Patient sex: M
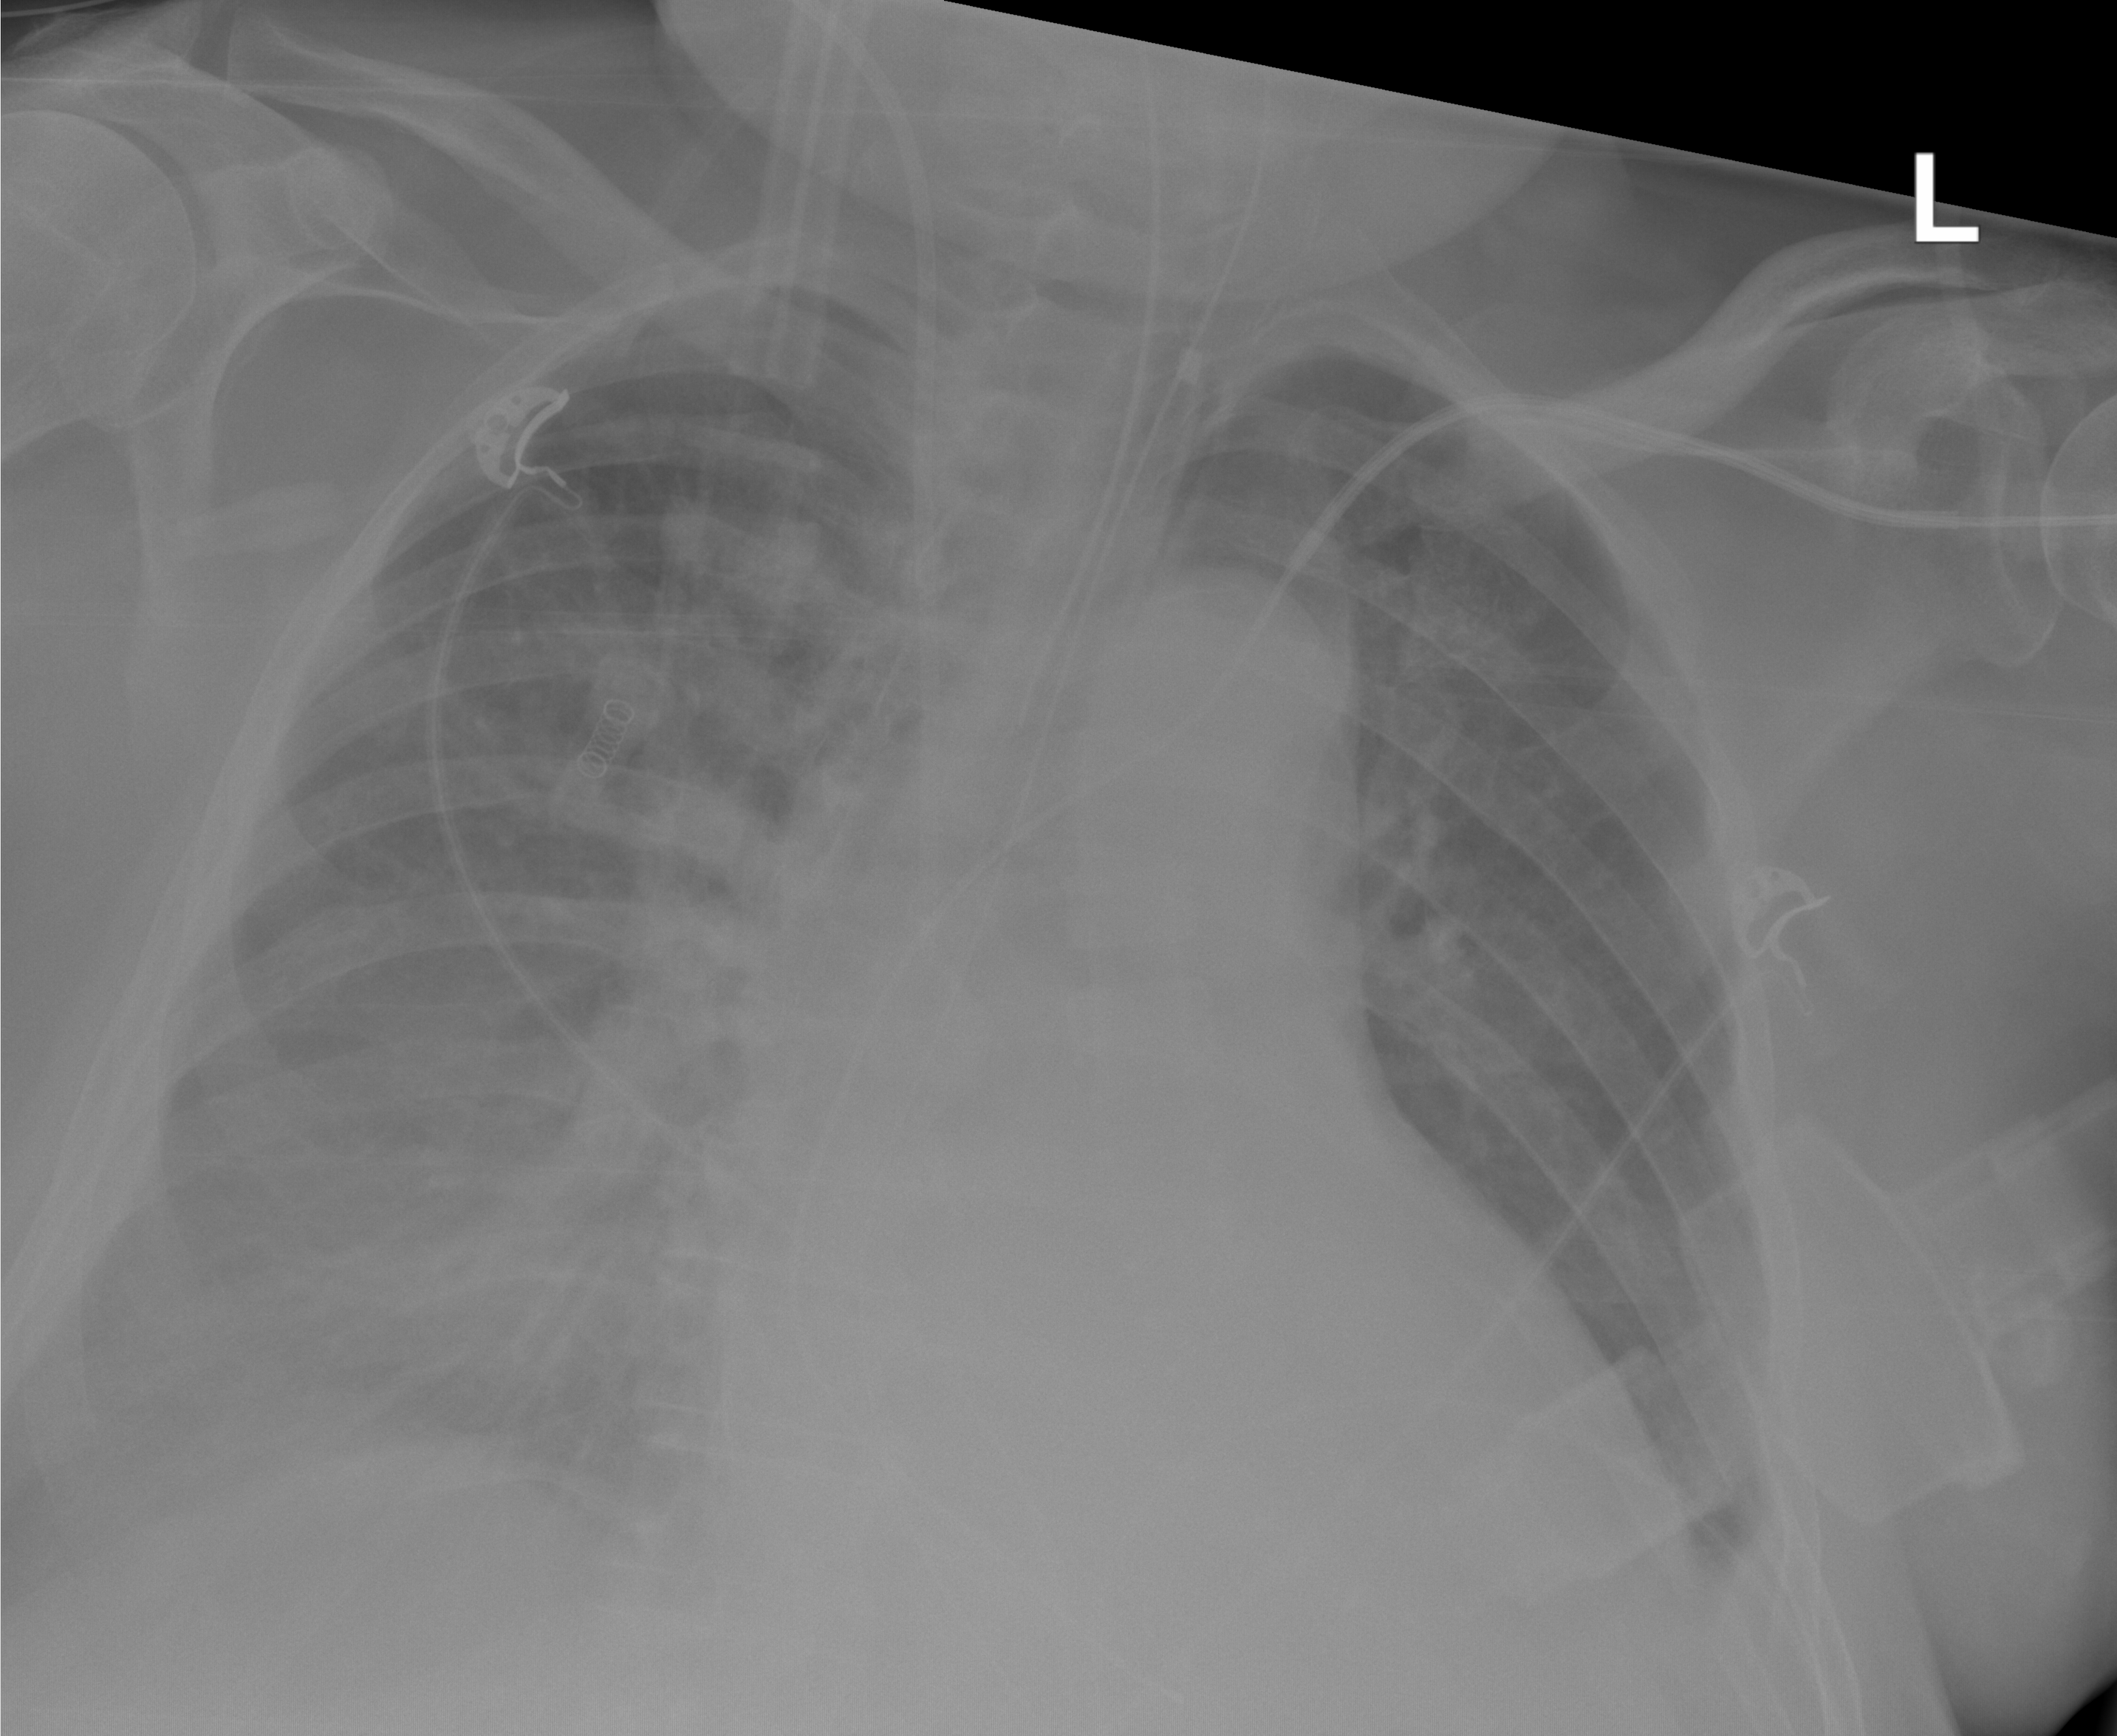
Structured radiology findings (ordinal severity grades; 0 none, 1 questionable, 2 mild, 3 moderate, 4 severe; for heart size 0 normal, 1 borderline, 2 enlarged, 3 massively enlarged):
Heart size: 2
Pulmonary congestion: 2
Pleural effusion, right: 2
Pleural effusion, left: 0
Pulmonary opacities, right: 0
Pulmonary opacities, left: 0
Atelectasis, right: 0
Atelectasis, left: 0